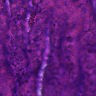
Metastatic tissue present: no